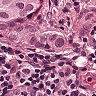
Metastatic tissue present: yes